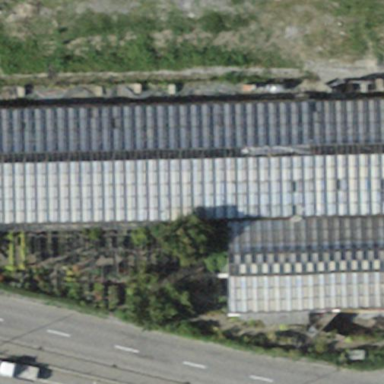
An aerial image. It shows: Greenhouse.